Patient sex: M
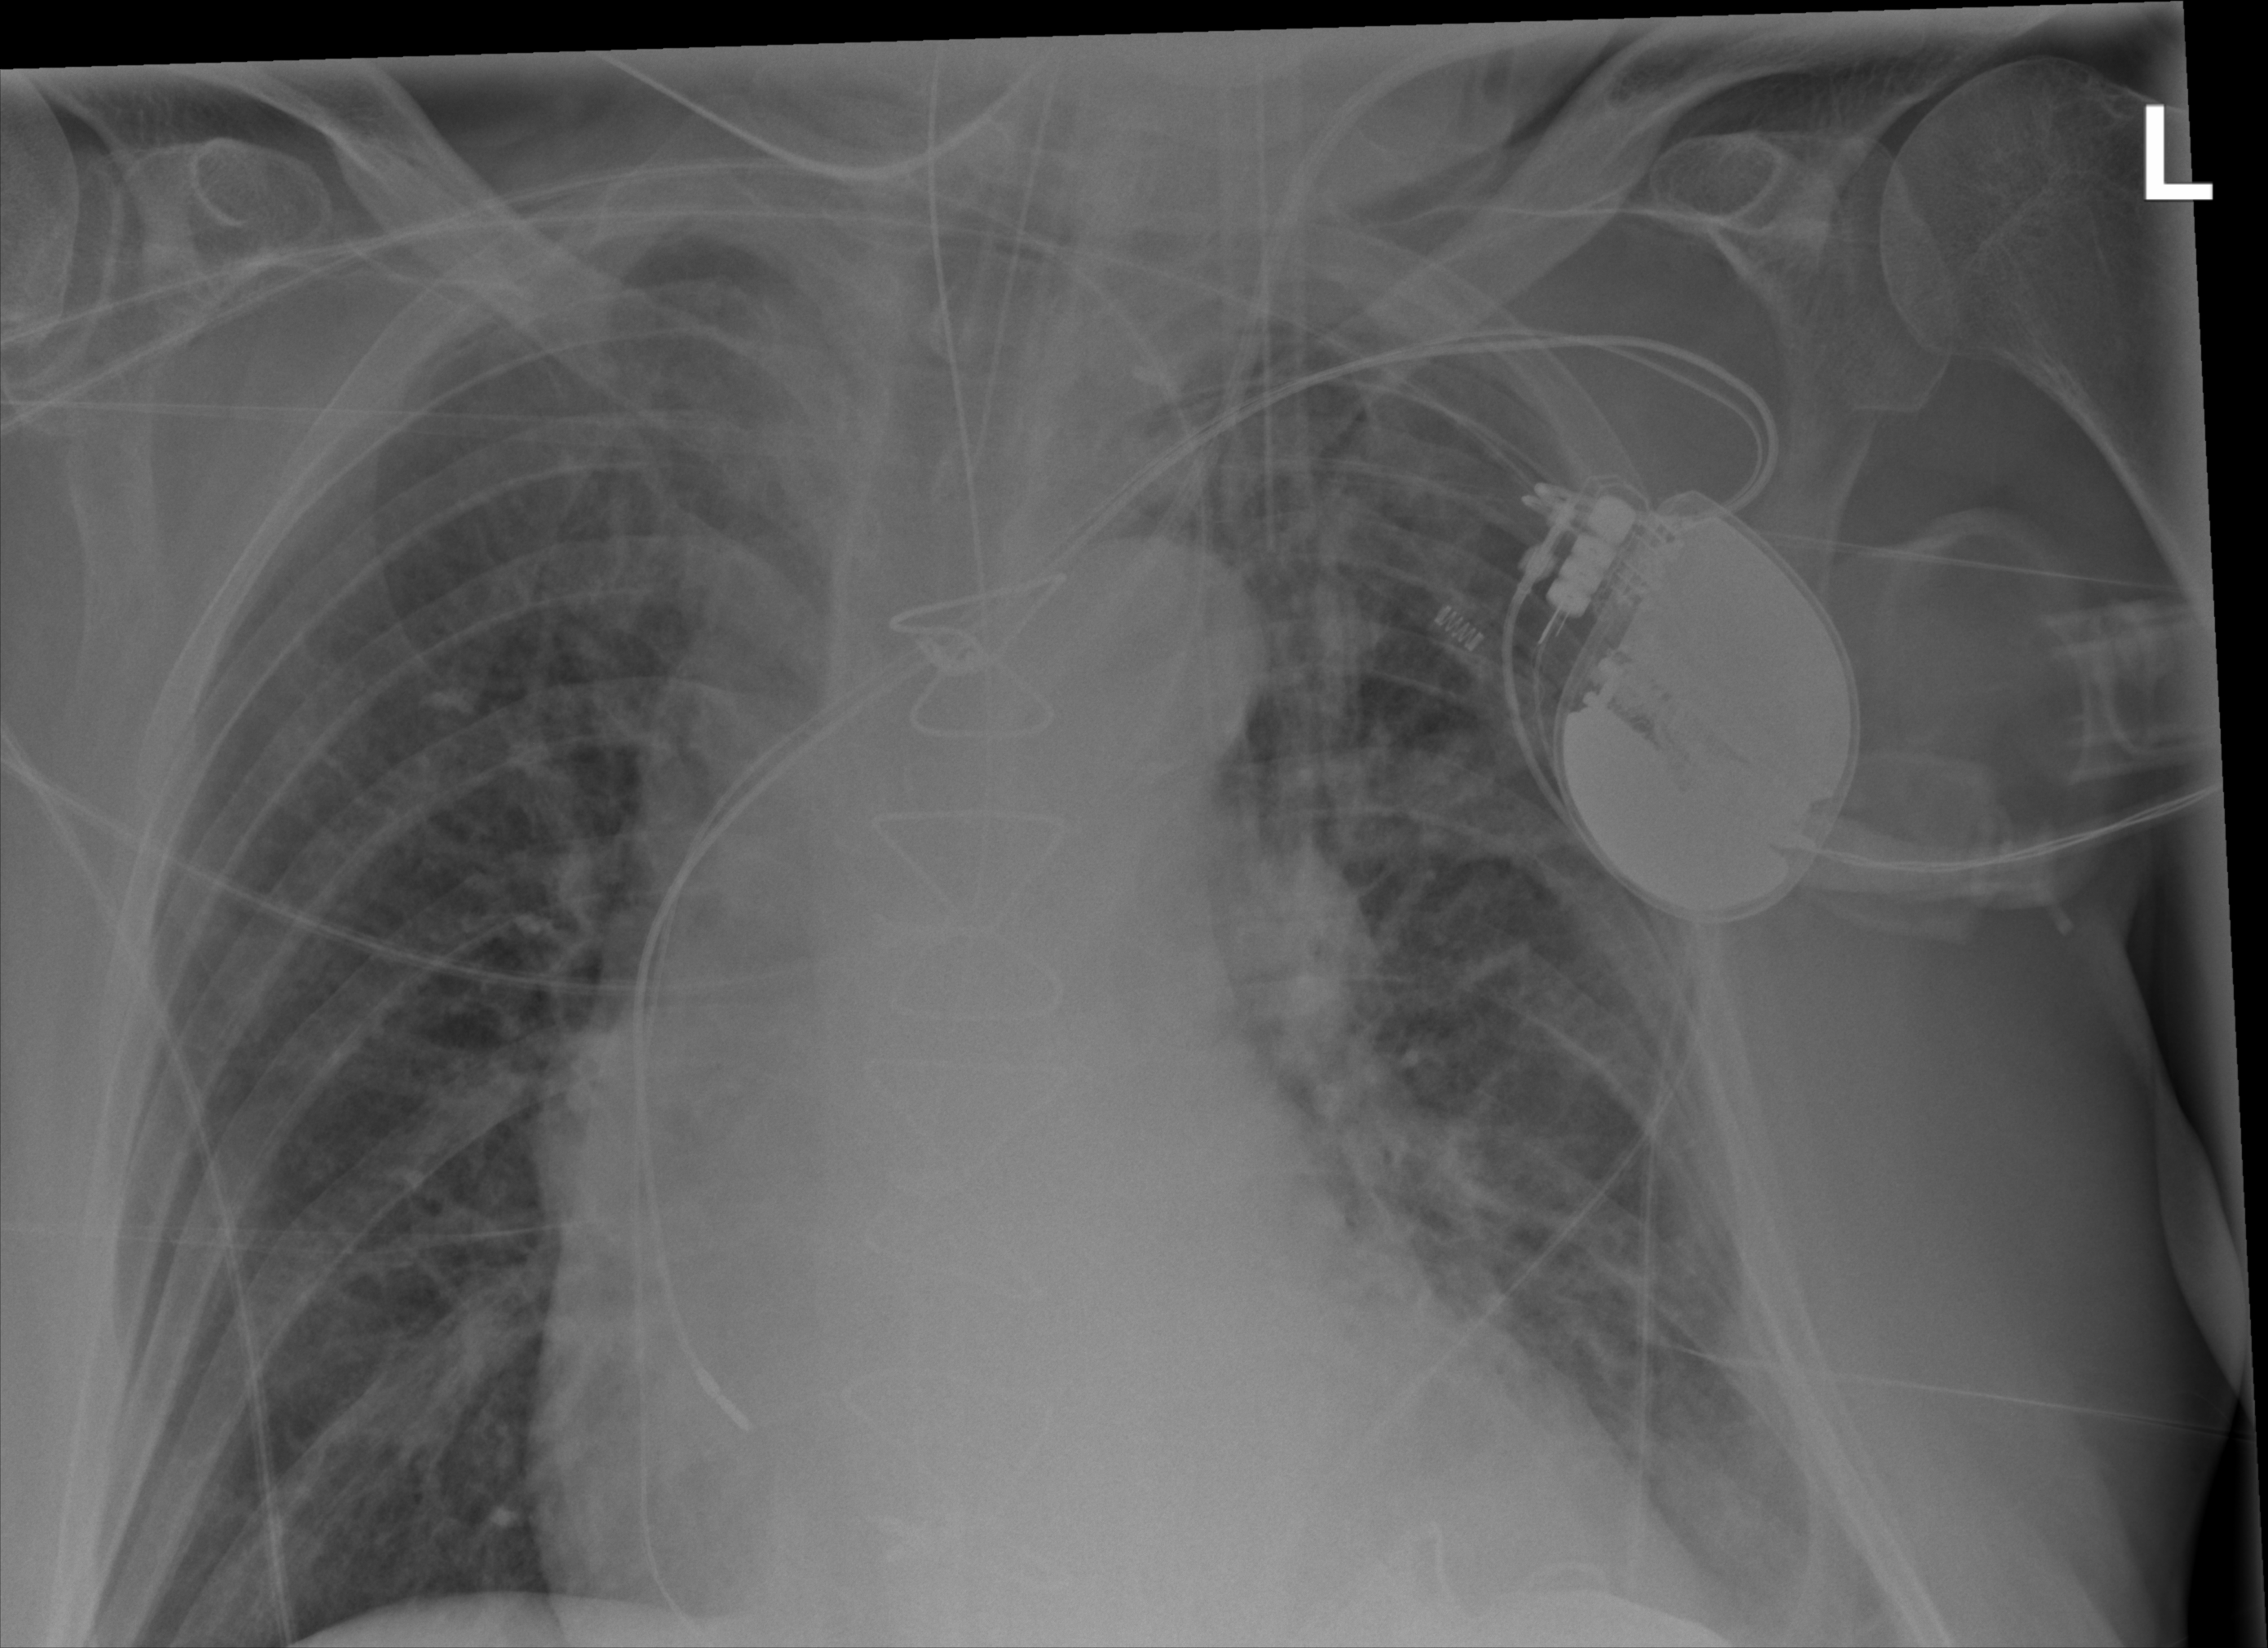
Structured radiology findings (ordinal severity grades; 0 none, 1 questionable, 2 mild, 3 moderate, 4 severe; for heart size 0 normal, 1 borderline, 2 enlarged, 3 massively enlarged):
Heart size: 3
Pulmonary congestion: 1
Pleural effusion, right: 0
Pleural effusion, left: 2
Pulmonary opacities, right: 0
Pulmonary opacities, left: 2
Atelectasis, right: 2
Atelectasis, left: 2